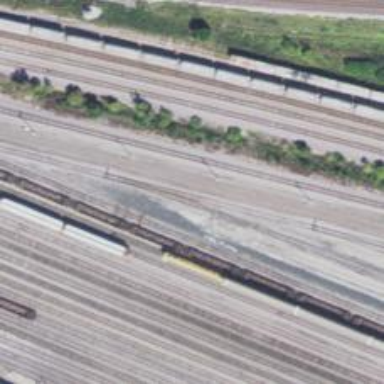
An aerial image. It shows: Abandoned railway yard.